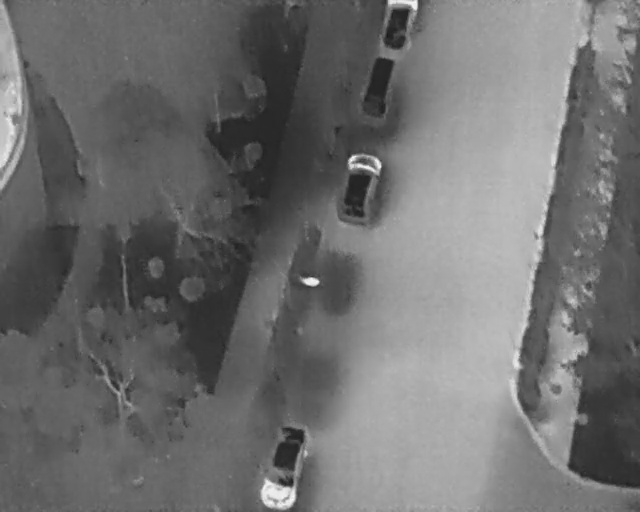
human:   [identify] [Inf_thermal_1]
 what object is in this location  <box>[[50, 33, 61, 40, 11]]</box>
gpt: <ref>1 medium car at the center</ref>

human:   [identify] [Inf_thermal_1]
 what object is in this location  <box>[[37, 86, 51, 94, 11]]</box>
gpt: <ref>1 large car at the bottom</ref>